一年级 · 算术
图列算式并计算。

30000

9000
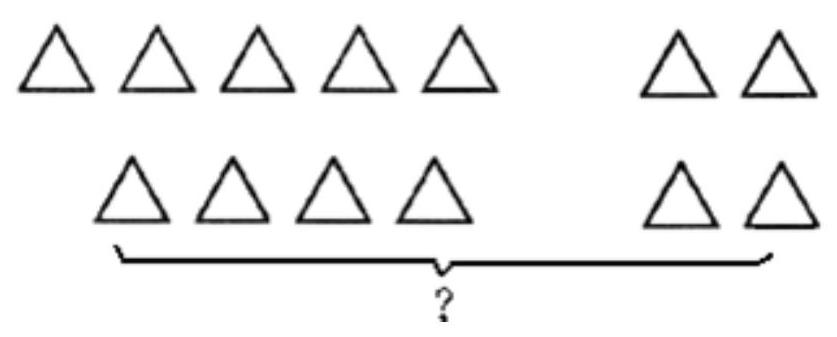
答案: ; +; 4; 13